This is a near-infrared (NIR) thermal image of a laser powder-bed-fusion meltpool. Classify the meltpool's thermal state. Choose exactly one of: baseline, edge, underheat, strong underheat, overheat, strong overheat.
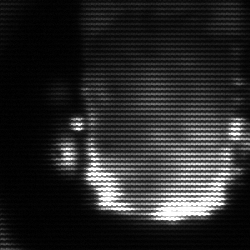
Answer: baseline